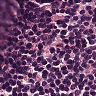
Metastatic tissue present: no